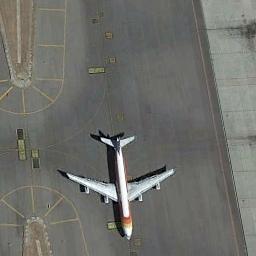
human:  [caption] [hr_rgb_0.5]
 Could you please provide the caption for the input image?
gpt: A white plane with red lines stopped on the ground, And there were many yellow indicator lines on the ground .

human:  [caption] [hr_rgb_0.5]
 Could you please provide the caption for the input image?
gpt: There is an airplane parked on the runway .

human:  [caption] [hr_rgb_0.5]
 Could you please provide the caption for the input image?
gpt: A plane with the gradient red mark is on the runway .

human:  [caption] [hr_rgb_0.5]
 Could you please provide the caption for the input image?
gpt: An airplane was parked in the open space .

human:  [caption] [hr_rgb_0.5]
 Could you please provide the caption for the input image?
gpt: Two planes are on the ground next to the regular division .